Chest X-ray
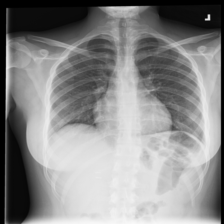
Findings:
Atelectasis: negative
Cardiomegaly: negative
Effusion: negative
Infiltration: negative
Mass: negative
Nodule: negative
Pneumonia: negative
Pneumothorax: negative
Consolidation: negative
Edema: negative
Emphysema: negative
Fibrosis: negative
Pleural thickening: negative
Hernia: negative